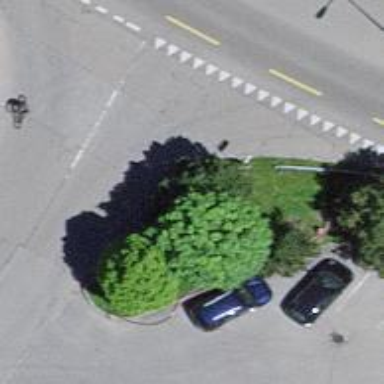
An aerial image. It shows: Bus stop with platform for public transport.